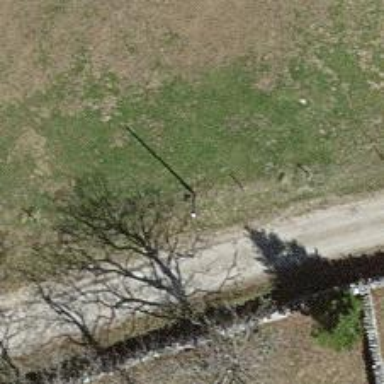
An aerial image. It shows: Power pole.